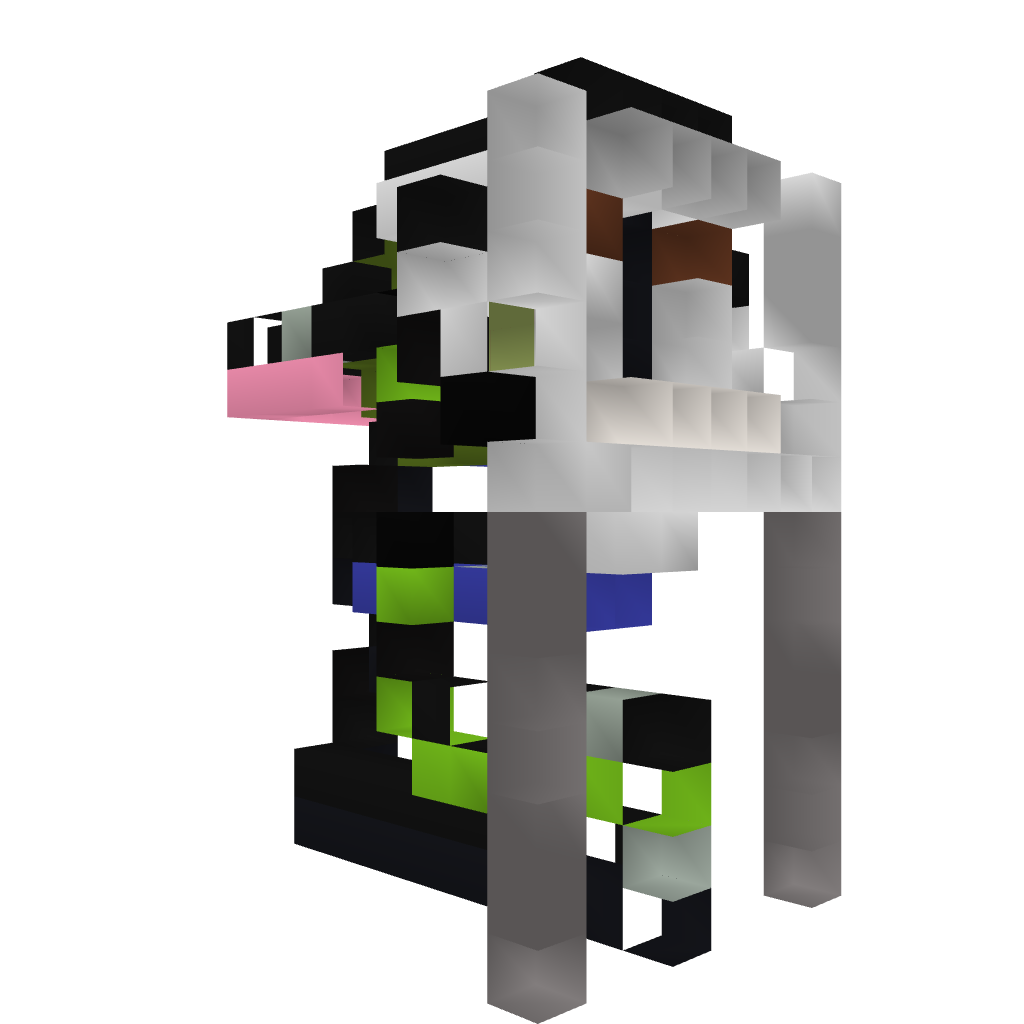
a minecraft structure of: PVP/Adventure Lobby Basic Cabine